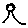
Label: tree